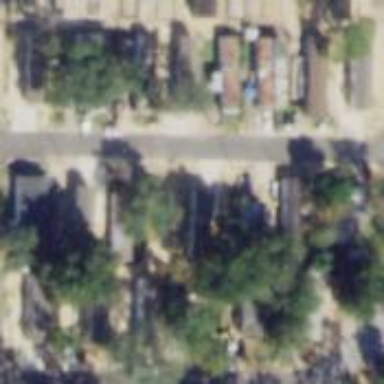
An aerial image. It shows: Residential area designated as trailer park.